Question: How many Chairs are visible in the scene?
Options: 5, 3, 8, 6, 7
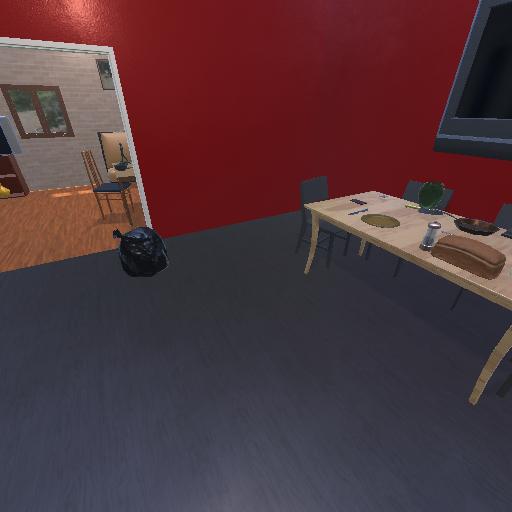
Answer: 5